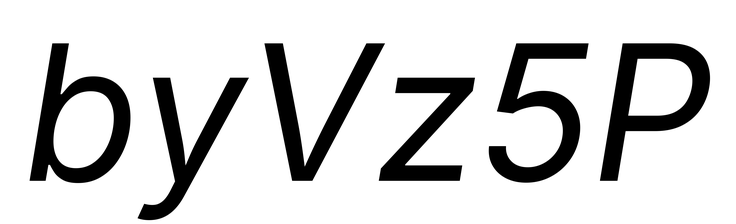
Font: Inter-Italic_Italic